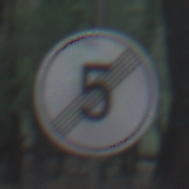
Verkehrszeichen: EndeGeschwindigkeit5
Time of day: SunriseSunset
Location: Outdoor (Nature)
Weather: NotSpecified
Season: Autumn
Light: Natural